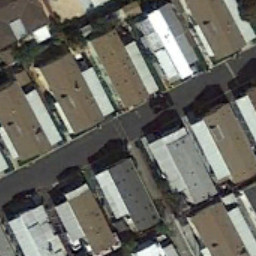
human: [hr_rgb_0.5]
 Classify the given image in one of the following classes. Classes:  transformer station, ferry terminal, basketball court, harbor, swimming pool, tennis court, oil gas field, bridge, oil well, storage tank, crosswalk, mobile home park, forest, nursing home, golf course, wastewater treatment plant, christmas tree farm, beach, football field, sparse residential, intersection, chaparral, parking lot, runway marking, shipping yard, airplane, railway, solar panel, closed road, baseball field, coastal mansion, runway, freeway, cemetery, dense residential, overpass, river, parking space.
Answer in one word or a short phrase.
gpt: mobile home park